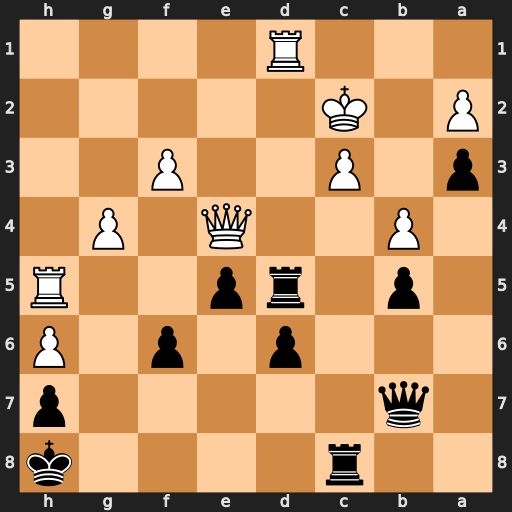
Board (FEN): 2r4k/1q5p/3p1p1P/1p1rp2R/1P2Q1P1/p1P2P2/P1K5/3R4
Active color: b
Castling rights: -
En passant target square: -
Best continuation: Rxc3+ Kxc3 Qc8+ Kb3 Rxd1